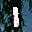
Label: 1